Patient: sex M, age 35
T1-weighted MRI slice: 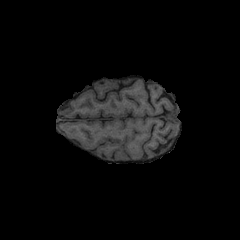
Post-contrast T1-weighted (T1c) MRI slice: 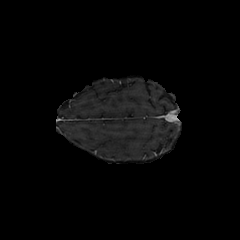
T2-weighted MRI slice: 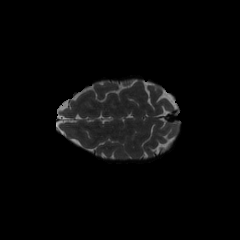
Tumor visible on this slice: no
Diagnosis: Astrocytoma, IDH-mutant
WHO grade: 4